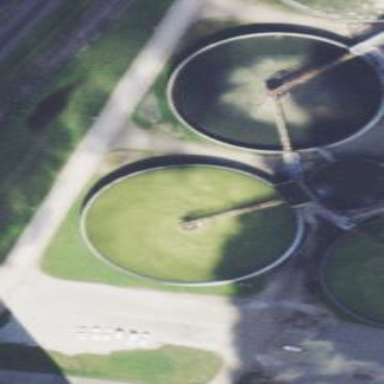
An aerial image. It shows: Storage tank that is man-made.